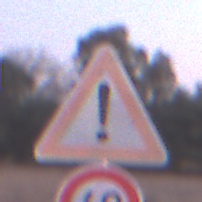
Verkehrszeichen: Gefahrenstelle
Zusatzzeichen unten: Geschwindigkeit60
Umgebung: Outdoor, Nature
Tageszeit: SunriseSunset
Wetter: Clear
Licht: Natural
Jahreszeit: NotSpecified
Kontrast: LowContrast